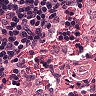
Metastatic tissue present: no